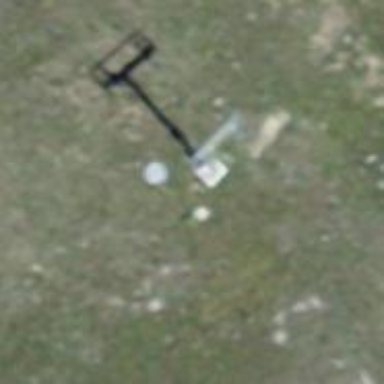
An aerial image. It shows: Pylon for aerialway.